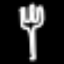
Label: fork